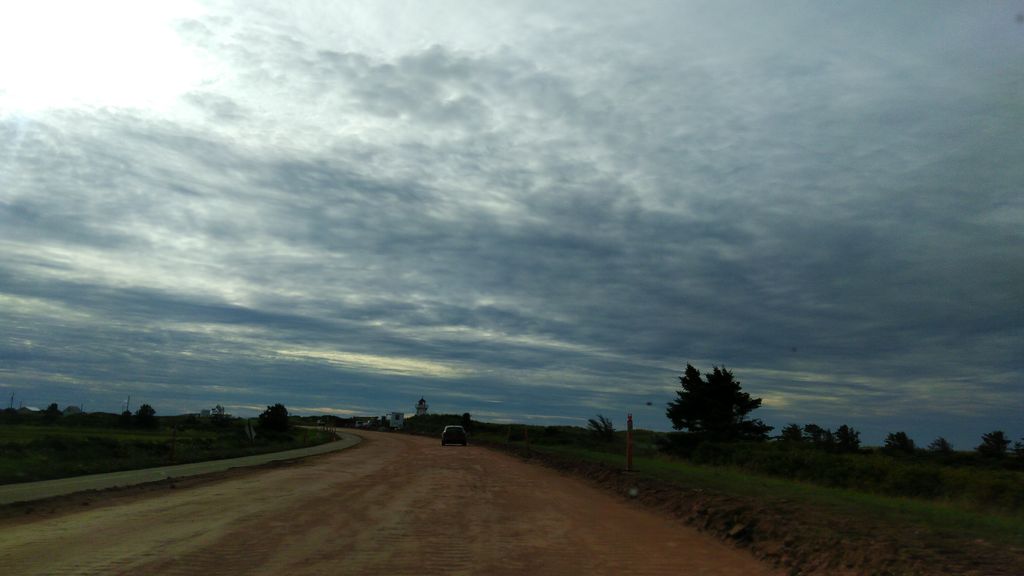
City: charlottetown